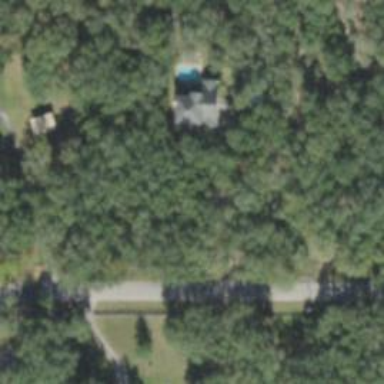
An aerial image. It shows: Driveway.